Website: apple
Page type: payment
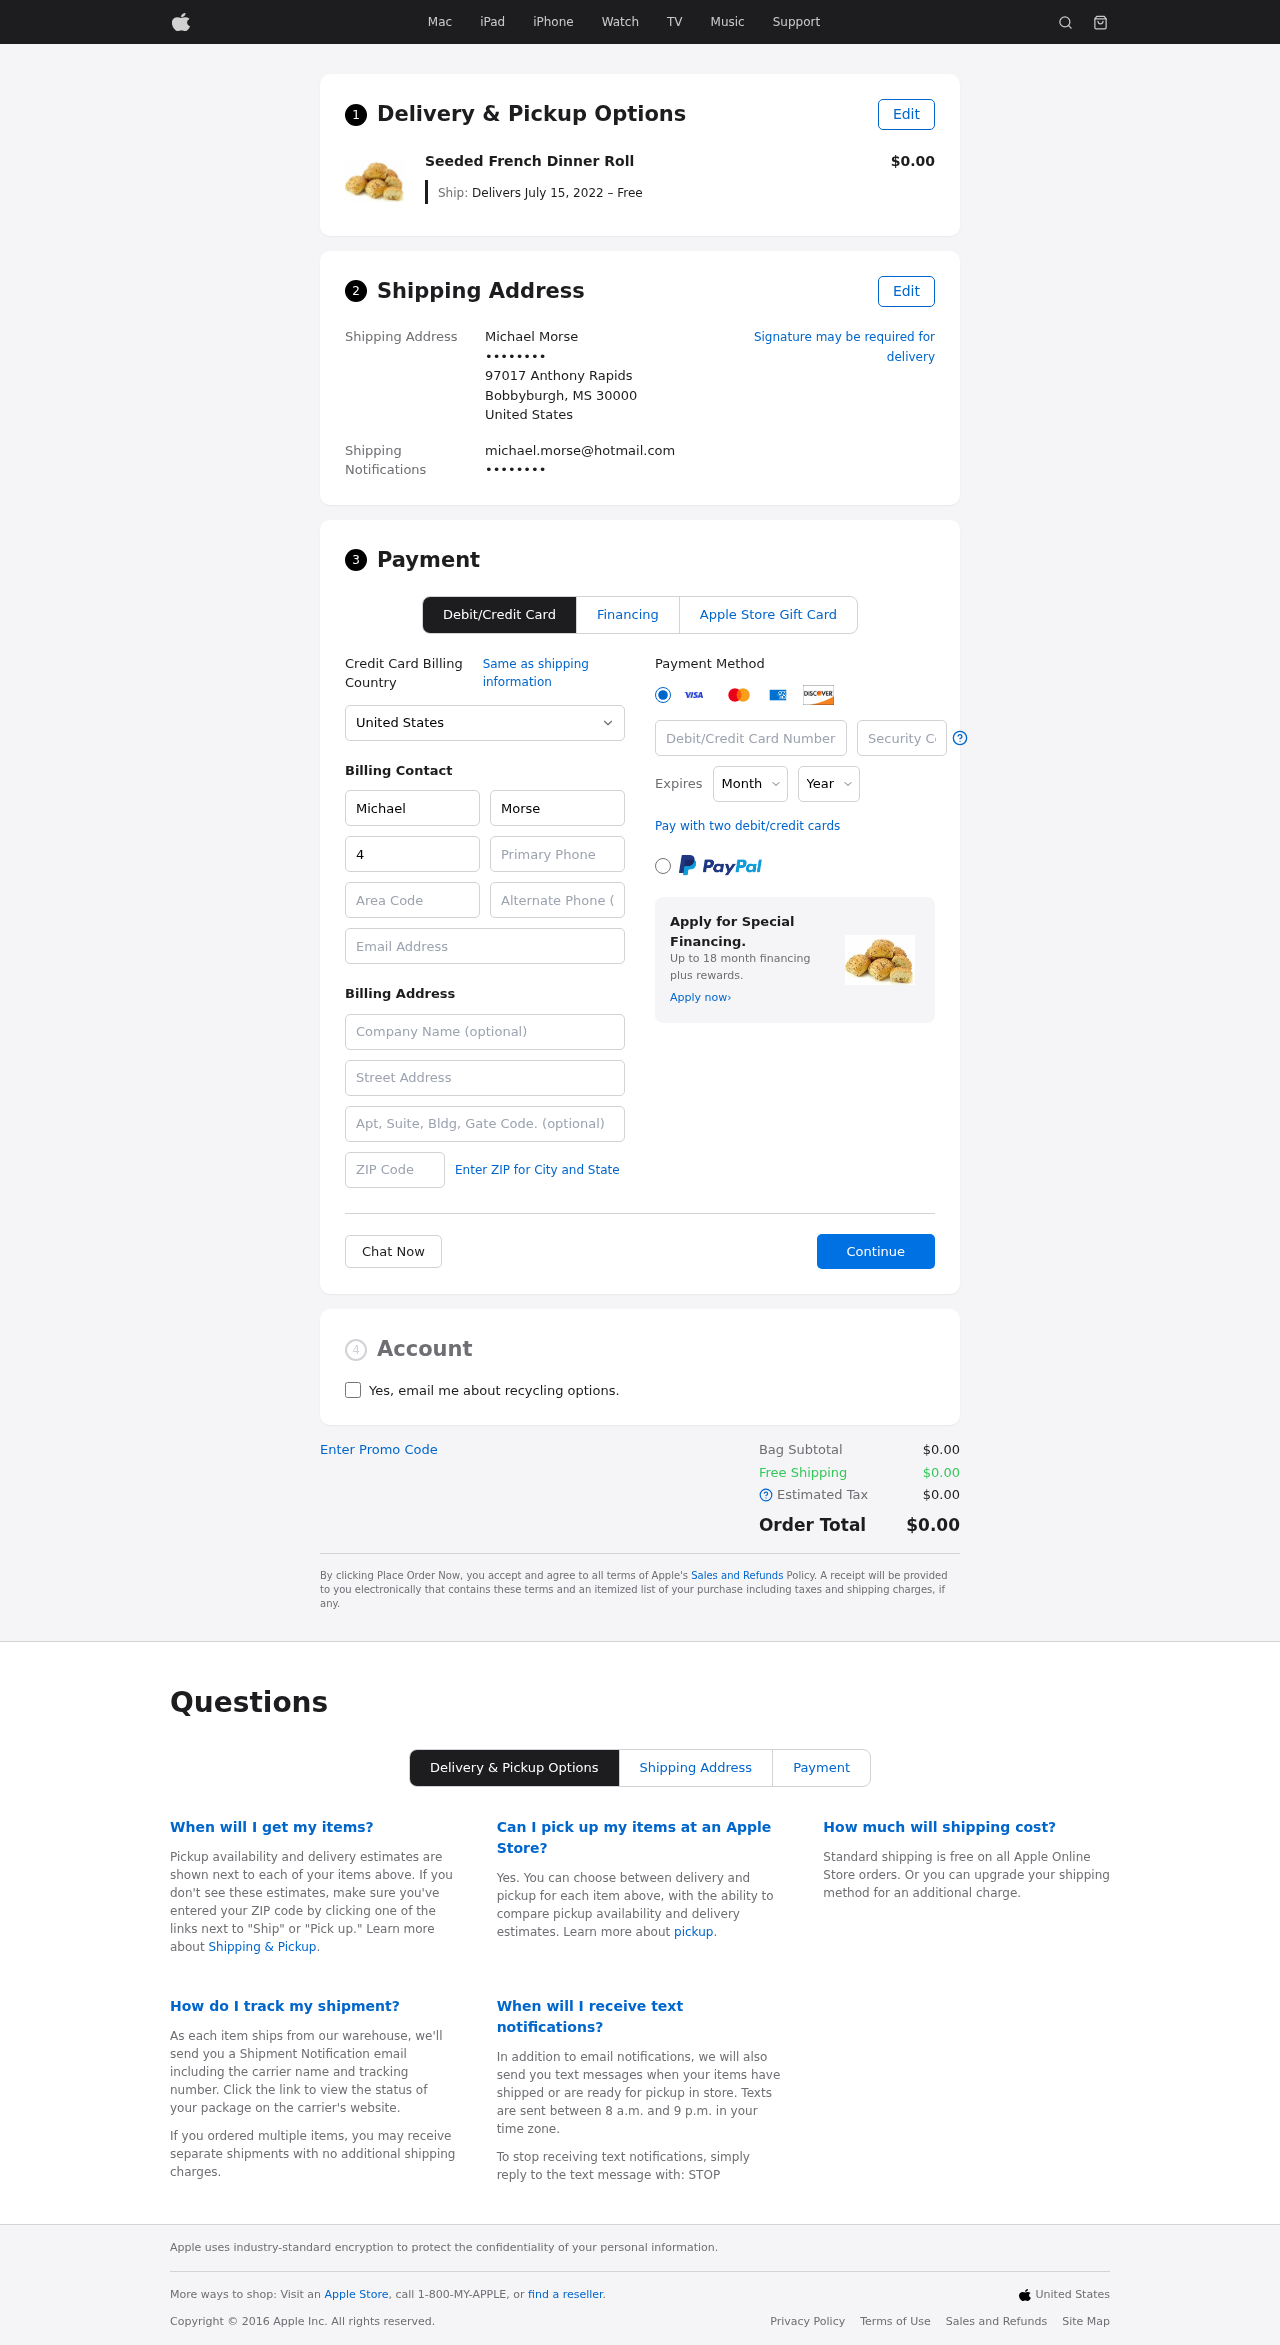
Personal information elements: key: PII_CARD_CVV
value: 2368
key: PII_CARD_EXPIRY_MONTH
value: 09
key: PII_CARD_EXPIRY_YEAR
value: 30
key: PII_CARD_NUMBER
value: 3787 8509 7787 915
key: PII_CITY_STATE_ZIP
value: Bobbyburgh, MS 30000
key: PII_COMPANY
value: Griffith and Sons
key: PII_COUNTRY
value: United States
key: PII_EMAIL
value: michael.morse@hotmail.com
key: PII_EMAIL2
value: michael.morse@hotmail.com
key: PII_FIRSTNAME
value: Michael
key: PII_FULLNAME
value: Michael Morse
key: PII_LASTNAME
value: Morse
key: PII_PHONE3
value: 4012352169
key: PII_PHONE_AREA
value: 401
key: PII_POSTCODE2
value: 16684
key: PII_SECURITY_CODE
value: VU07
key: PII_STREET
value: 97017 Anthony Rapids
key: PII_STREET2
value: Apt. 436
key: PII_PHONE
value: ••••••••
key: PII_PHONE2
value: ••••••••
Product elements: key: PRODUCT1_NAME
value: Seeded French Dinner Roll
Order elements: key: ORDER_DELIVERY_DATE
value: Delivers July 15, 2022 – Free
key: ORDER_SUBTOTAL
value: $0.00
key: ORDER_SHIPPING_COST
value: $0.00
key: ORDER_TAX
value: $0.00
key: ORDER_TOTAL
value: $0.00